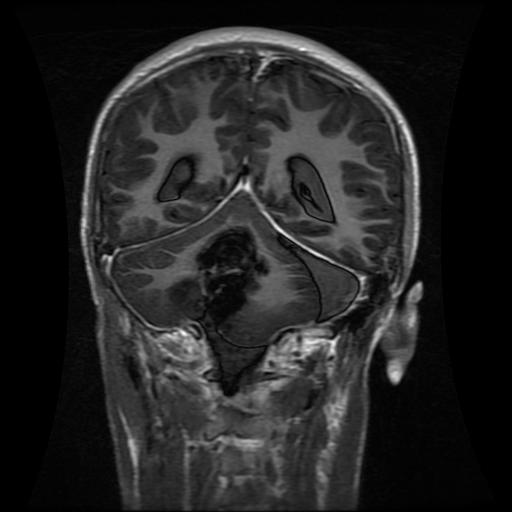
Label: glioma